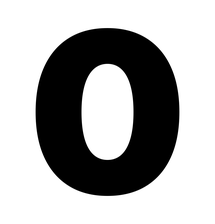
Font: Inter_Black